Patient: sex M, age 54
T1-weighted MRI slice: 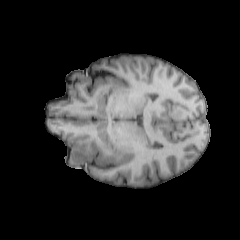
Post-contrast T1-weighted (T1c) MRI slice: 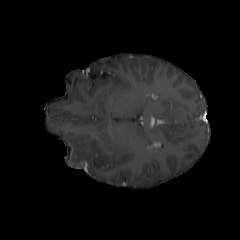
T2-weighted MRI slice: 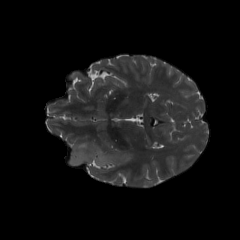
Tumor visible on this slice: yes
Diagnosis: Astrocytoma, IDH-wildtype
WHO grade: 3